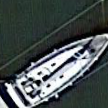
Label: Civil_yacht